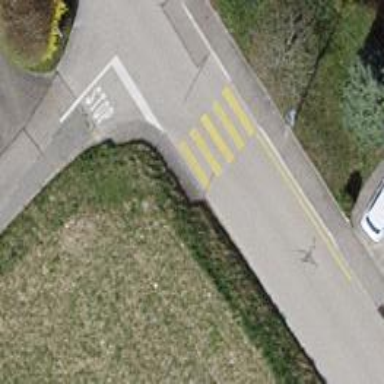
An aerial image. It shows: Uncontrolled zebra crossing.